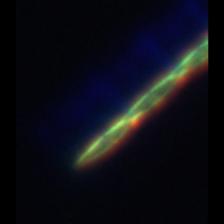
Taxon: Psuedo-nitzschia
Group: Diatoms